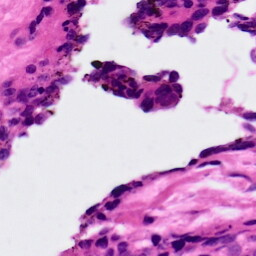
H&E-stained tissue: Ovarian